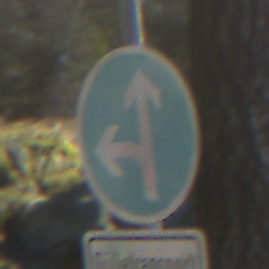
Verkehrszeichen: VorgeschriebeneFahrtrichtungGeradeausOderLinks
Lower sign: BesondereFahrzeugeUndTransportgueter12
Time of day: MorningAfternoon
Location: Outdoor (Nature)
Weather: Clear
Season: Winter
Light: Natural